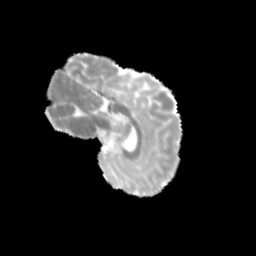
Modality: MD
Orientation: sagittal
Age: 11
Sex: female
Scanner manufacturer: siemens
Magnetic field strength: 3 T
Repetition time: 3.8 s
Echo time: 0.07 s